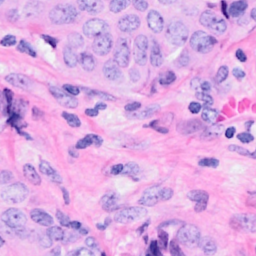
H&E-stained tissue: Breast